Question: Can we Split Sub Menu from the parent main menu item and display it in another location in the layout. My markup is generated dynamically by my application hence have no manual control.
'''
<div class="wrapper" style="margin:0 auto; width:900px;">
<div class="nav">
<ul class="menu">
<li class="item"><a href="#">Item 1</a></li>
<li class="item"> <a href="#">Item 2</a>
<ul class="sub-menu">
<li class="sub-item"><a href="#">Sub Item 1</a></li>
<li class="sub-item"><a href="#">Sub Item 2</a></li>
<li class="sub-item"><a href="#">Sub Item 3</a></li>
</ul>
</li>
<li class="item"><a href="#">Item 3</a></li>
</ul>
</div>
<div class="content">
<p>Lorem ipsum dolor sit amet, consectetur adipiscing elit. Suspendisse suscipit imperdiet convallis. Aliquam erat volutpat. Vestibulum consectetur tellus a est aliquam imperdiet. Aliquam sed dolor ut nulla porta pellentesque. Vivamus et tortor at tortor interdum pretium. Donec vel ante tellus, id iaculis elit. Duis nec eros quis nulla vestibulum sagittis. Nam a auctor ipsum. Curabitur nulla elit, volutpat eu porta a, mollis sed tellus. Integer eleifend nulla non nibh tristique euismod. </p>
</div>
<div class="sidebar">
<div class="split-menu">
</div>
</div>
</div>
'''
If I click on Item 2, then the '<ul class="sub-menu">' of item 2 must get displayed in '<div class="split-menu">' and similarly when I click on Item 3 then the item 3 submenu must get displayed there?

1. Can we do this using php?
2. If not how to do this?
My target is to show this on JavaScript disabled old IE6 browsers because the target visitors of my client are from china and in china still a lot of IE6s are floating around which do not understand ':hover' css.
Lastly I am using WordPress and Magento as the base applications.
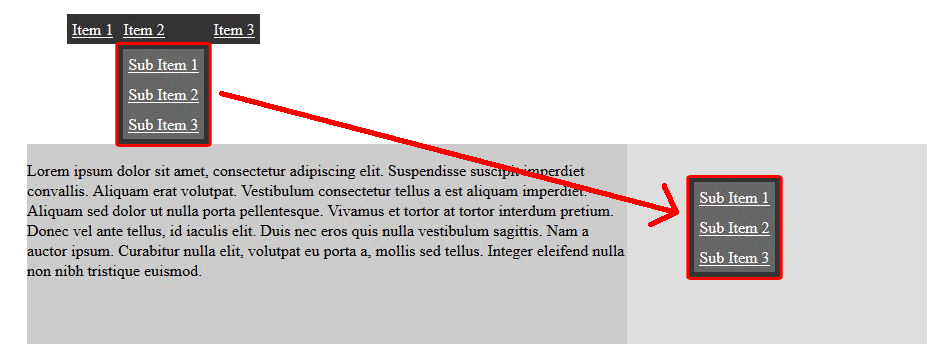
Answer: I noticed you said that you were trying to achieve this in WordPress.
If so,
Navigation in WordPress.
header.php
'''
wp_list_pages('depth=-1&title_li=');
'''
This will remove the dropdown (set the depth parameter to -1)
page.php
'''
wp_list_pages("title_li=&child_of=$id&show_date=modified");
'''
This will display child menu items for the current page. (set child_of parameter to current page)
Place this wherever you want to in your layout.
In Magento:
in: app/design/frontend/default/default/template/catalog/navigation/top.phtml
Replace
'''
<?php foreach ($this->getStoreCategories() as $_category): ?>
<?php echo $this->drawItem($_category) ?>
<?php endforeach ?>
'''
With this:
'''
<?php foreach ($this->getStoreCategories() as $_category): ?>
<a href="<?php echo $this->getCategoryUrl($_category); ?>"><?php echo $this->htmlEscape($_category->getName()); ?></a>
<?php endforeach ?>
'''
Still working on sub-categories in Magento (bit of a noob in Magento)
Edit: I thought it would be quicker to loop it up rather than figure it out :-)
Try this, <URL>